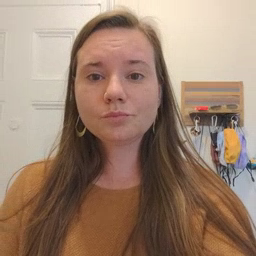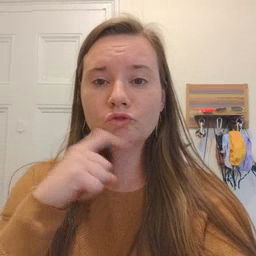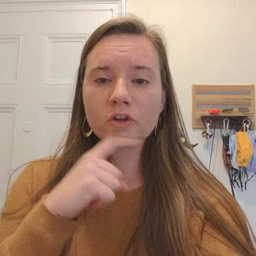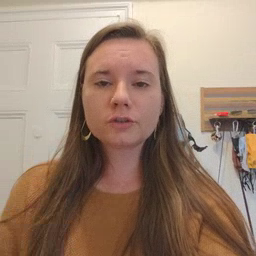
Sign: dryer